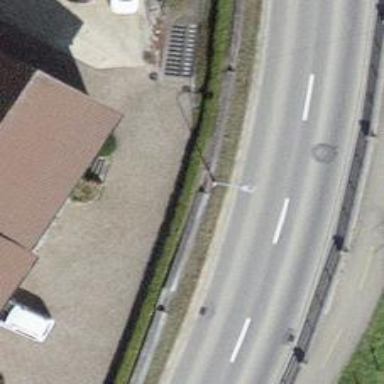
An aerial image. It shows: Retaining wall.